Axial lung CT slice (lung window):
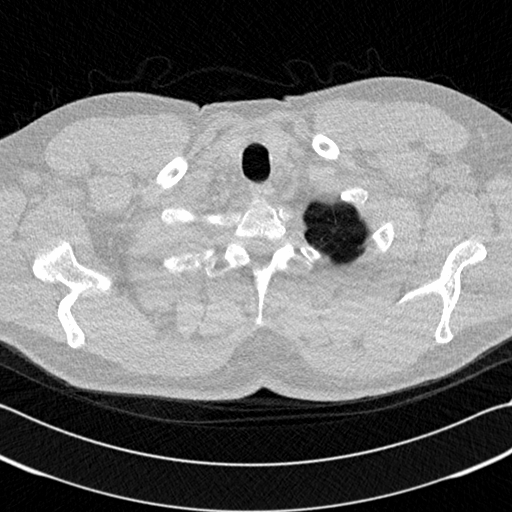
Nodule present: no